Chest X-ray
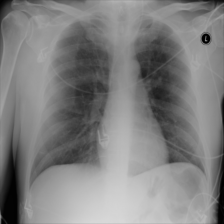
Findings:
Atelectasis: negative
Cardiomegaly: negative
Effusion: negative
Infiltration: negative
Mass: negative
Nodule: negative
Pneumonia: negative
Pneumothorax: negative
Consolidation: negative
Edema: positive
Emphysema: negative
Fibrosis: negative
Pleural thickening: negative
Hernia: negative